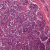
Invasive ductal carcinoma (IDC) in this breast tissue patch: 1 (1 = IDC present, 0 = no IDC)